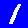
Digit: 1